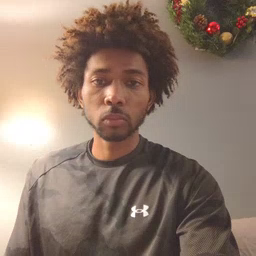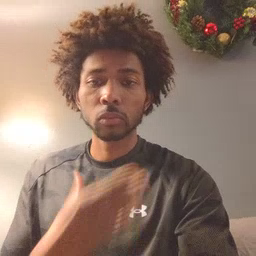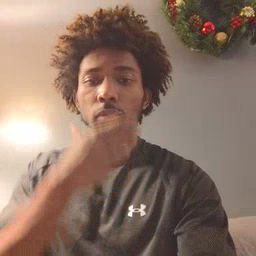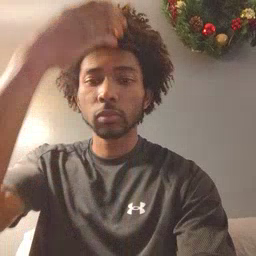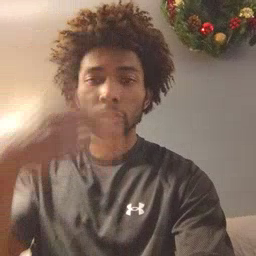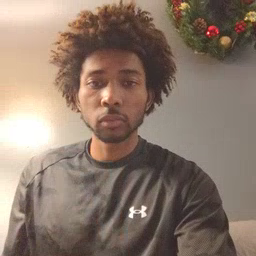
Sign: giraffe